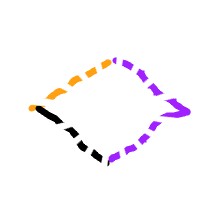
Shape: rhombus